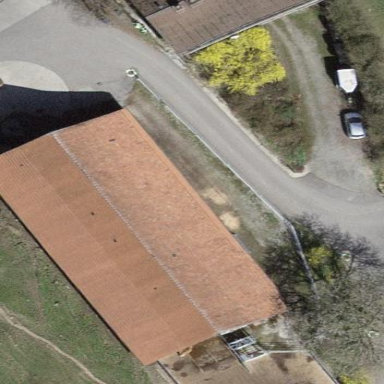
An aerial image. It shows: Rural barn.